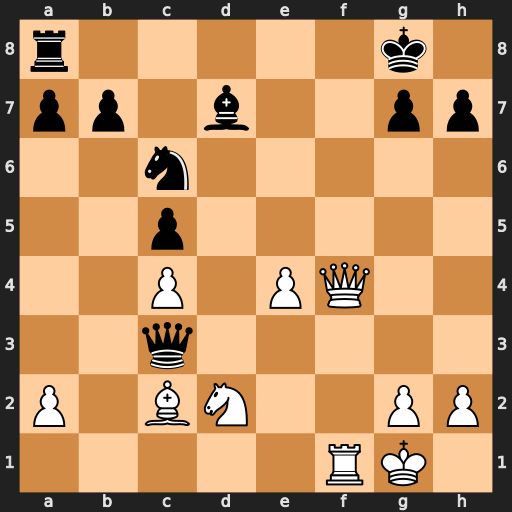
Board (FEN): r5k1/pp1b2pp/2n5/2p5/2P1PQ2/2q5/P1BN2PP/5RK1
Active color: w
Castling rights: -
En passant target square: -
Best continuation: Qf7+ Kh8 Qf8+ Rxf8 Rxf8#